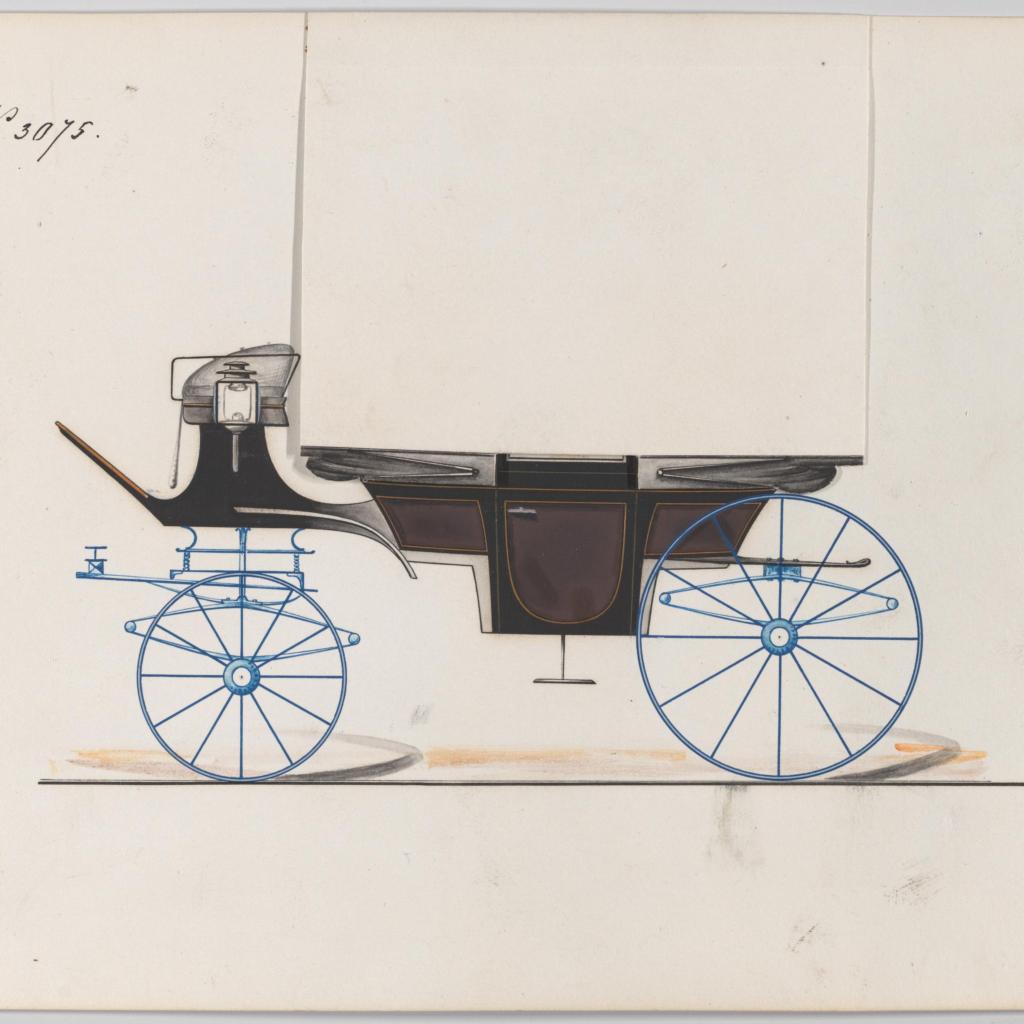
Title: Design for Landau, No. 3075
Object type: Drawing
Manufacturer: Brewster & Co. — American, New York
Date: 1874
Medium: Pen and black ink, watercolor and gouache with gum arabic
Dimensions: sheet: 6 7/8 x 9 11/16 in. (17.5 x 24.6 cm)
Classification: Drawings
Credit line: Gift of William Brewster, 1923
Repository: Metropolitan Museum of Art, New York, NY